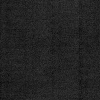
Atmospheric dust classification: dusty